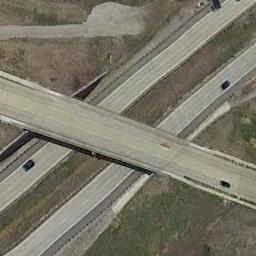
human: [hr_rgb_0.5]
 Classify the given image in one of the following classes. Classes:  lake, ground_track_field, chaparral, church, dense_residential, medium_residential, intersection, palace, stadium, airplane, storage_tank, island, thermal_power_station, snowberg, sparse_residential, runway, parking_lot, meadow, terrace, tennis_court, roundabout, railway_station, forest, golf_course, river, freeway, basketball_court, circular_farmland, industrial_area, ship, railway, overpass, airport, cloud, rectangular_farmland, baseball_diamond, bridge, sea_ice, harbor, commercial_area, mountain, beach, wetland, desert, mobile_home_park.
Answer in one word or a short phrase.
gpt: overpass